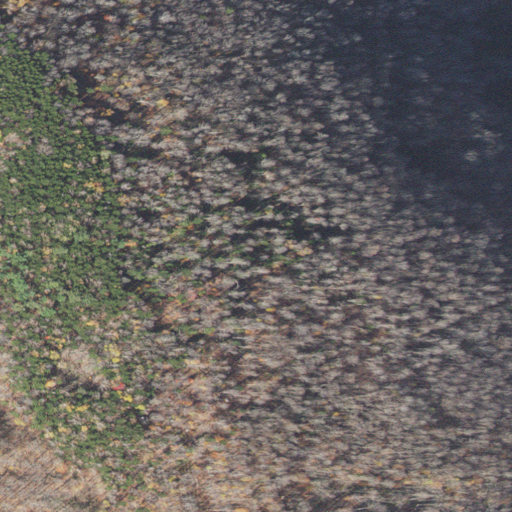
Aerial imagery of mountain in Vermont named Jerry Lund Mountain containing deciduous forest, mixed forest, evergreen forest, and shrub